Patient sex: M
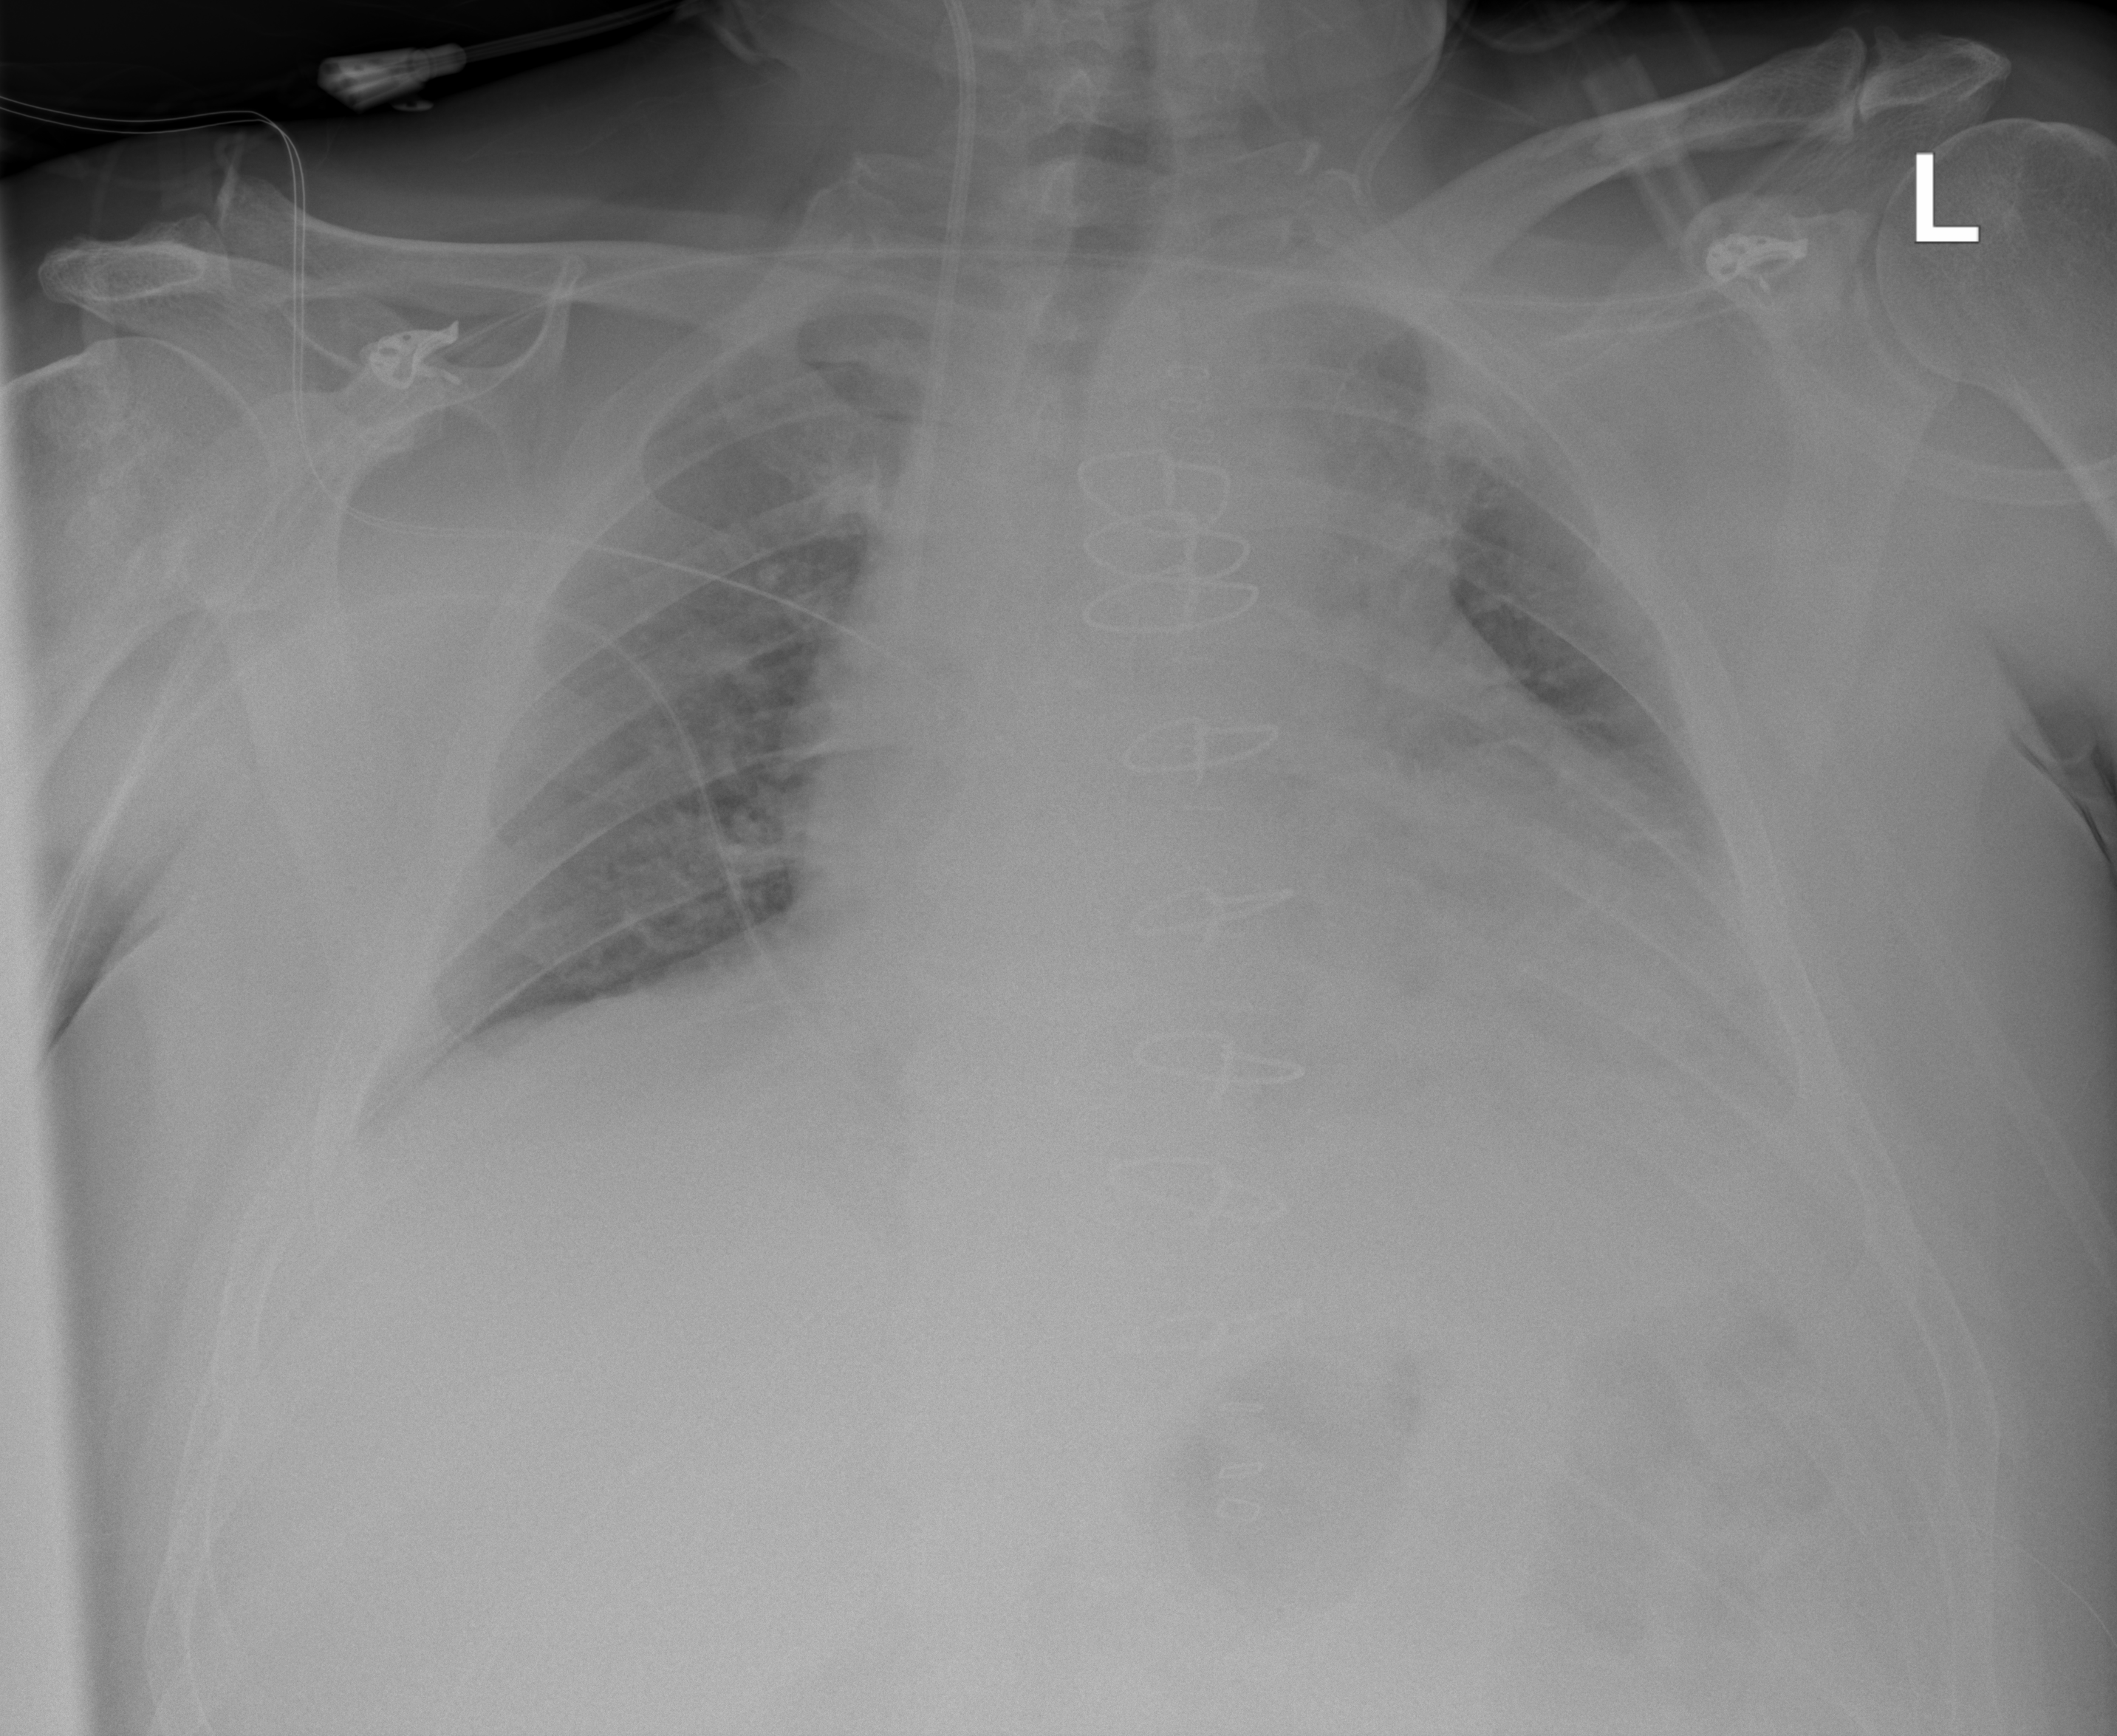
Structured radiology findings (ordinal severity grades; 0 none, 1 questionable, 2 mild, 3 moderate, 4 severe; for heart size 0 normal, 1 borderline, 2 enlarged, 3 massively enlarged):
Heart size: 2
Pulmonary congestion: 2
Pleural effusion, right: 0
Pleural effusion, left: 2
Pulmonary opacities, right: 2
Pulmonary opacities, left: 2
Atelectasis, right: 2
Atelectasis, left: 2